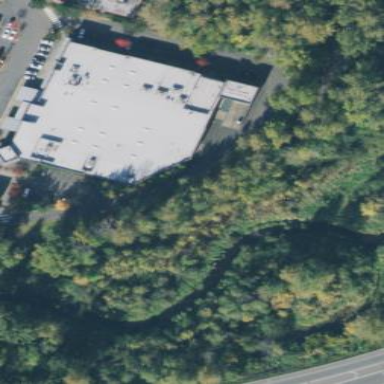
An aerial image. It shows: Building that houses fitness center.